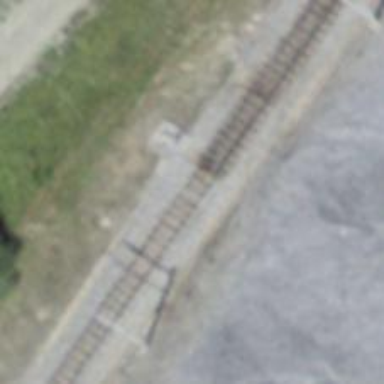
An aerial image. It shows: Railway switch.